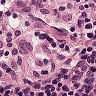
Metastatic tissue present: no